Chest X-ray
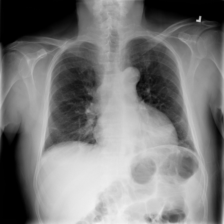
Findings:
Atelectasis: positive
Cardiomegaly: positive
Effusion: positive
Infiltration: negative
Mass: negative
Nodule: negative
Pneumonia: negative
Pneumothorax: negative
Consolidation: negative
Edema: negative
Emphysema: negative
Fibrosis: negative
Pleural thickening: negative
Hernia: negative